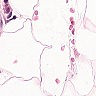
Metastatic tissue present: no